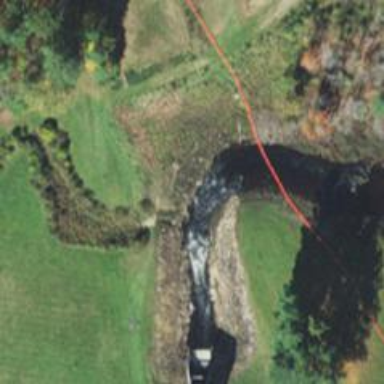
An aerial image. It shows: Culvert underpass for canal.